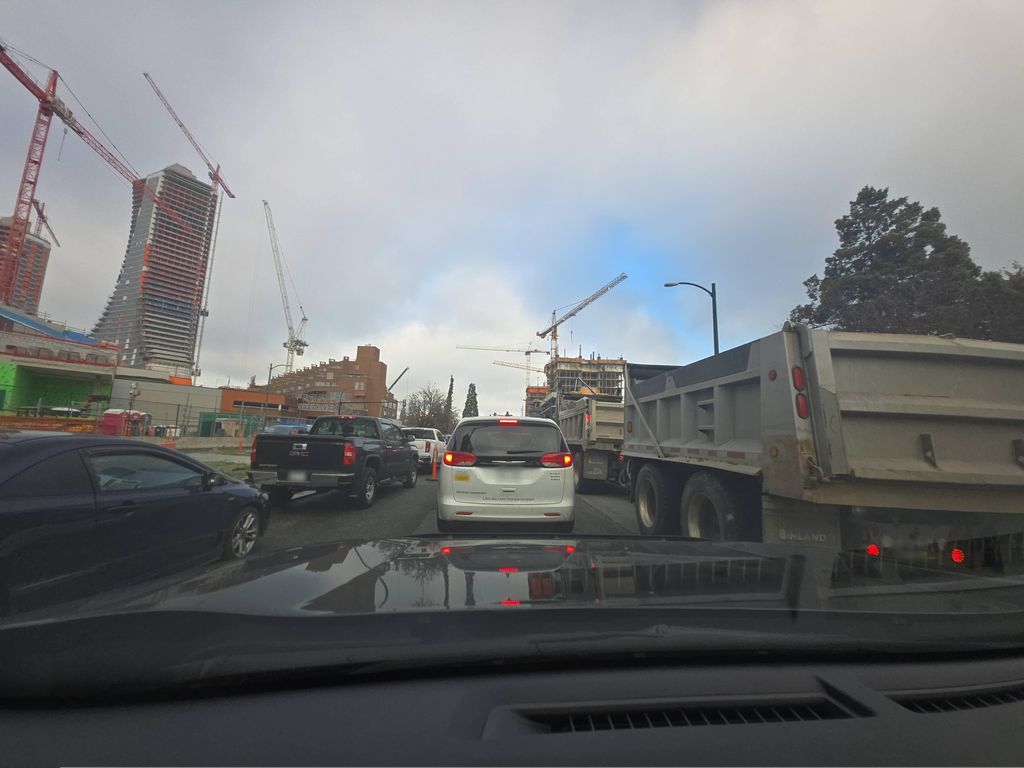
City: vancouver